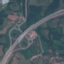
Land use / land cover: Highway